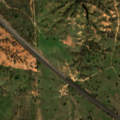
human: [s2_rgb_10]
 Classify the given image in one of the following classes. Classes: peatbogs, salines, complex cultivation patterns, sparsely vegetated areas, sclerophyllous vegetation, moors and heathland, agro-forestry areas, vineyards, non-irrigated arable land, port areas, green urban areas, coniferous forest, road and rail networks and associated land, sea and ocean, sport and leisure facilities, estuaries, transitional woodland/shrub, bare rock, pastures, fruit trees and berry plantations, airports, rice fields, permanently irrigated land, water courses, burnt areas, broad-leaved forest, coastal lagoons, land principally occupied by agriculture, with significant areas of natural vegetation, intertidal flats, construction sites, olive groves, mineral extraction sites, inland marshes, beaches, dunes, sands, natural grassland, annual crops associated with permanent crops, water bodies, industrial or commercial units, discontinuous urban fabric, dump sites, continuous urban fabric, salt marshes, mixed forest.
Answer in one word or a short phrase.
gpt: road and rail networks and associated land, pastures, agro-forestry areas, broad-leaved forest